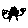
Label: cat